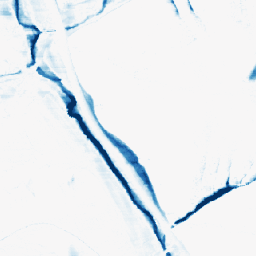
Category: morphological
Decomposition family: morphological_rect
Decomposition parameters: operation: closing
width: 20
height: 3
Upsampling method: nearest
Upsampling parameters: scale: 4
Upsampling scale: 4